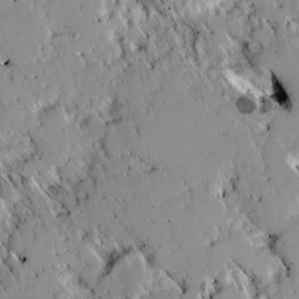
Label: non_frost